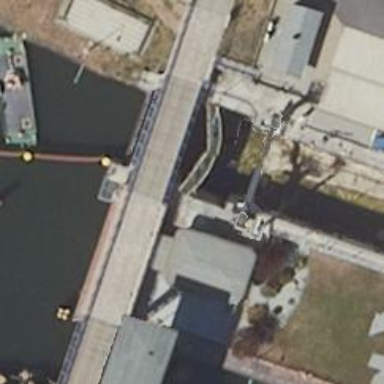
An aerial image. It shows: Canal with lock obstacle.